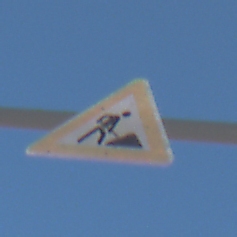
Verkehrszeichen: Arbeitsstelle
Umgebung: Outdoor, Nature
Tageszeit: Midday
Wetter: Clear
Licht: Natural
Jahreszeit: Summer
Kontrast: HighContrast